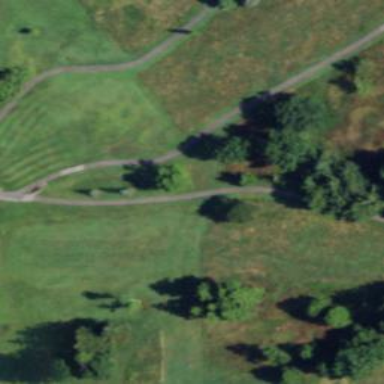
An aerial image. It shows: View of golf hole.